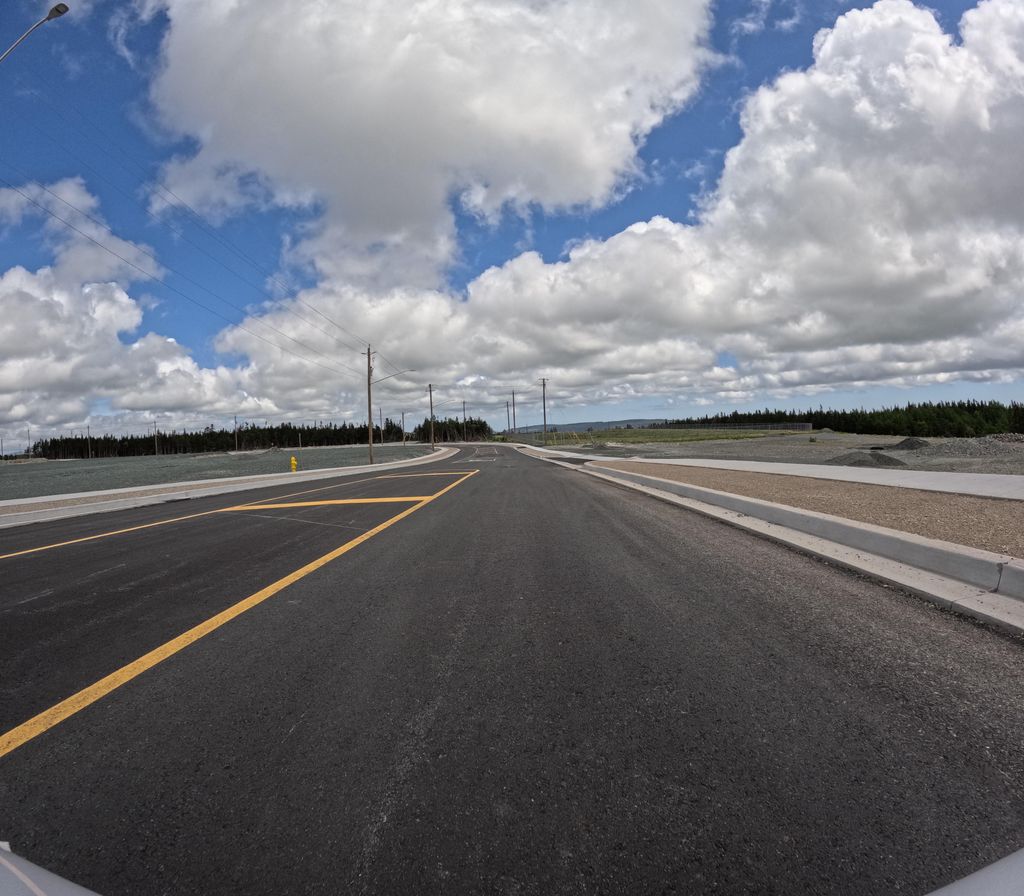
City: st_johns